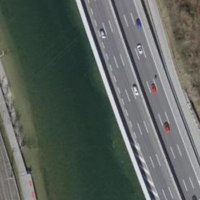
EUNIS habitat code: 57
Species observed at this site:
Chroicocephalus ridibundus
Phalacrocorax carbo
Corvus corone
Cygnus olor
Anas platyrhynchos
Erithacus rubecula
Mergus merganser
Troglodytes troglodytes
Aix galericulata
Fringilla coelebs
Passer domesticus
Buteo buteo
Motacilla alba
Turdus merula